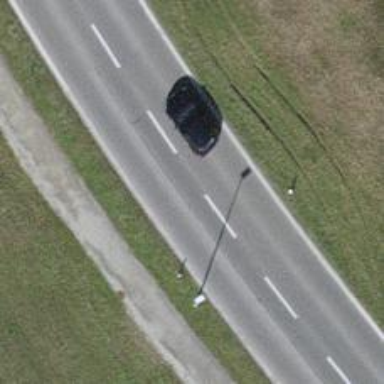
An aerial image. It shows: Tertiary road.